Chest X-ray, AP view. Patient: 76 years old, sex M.
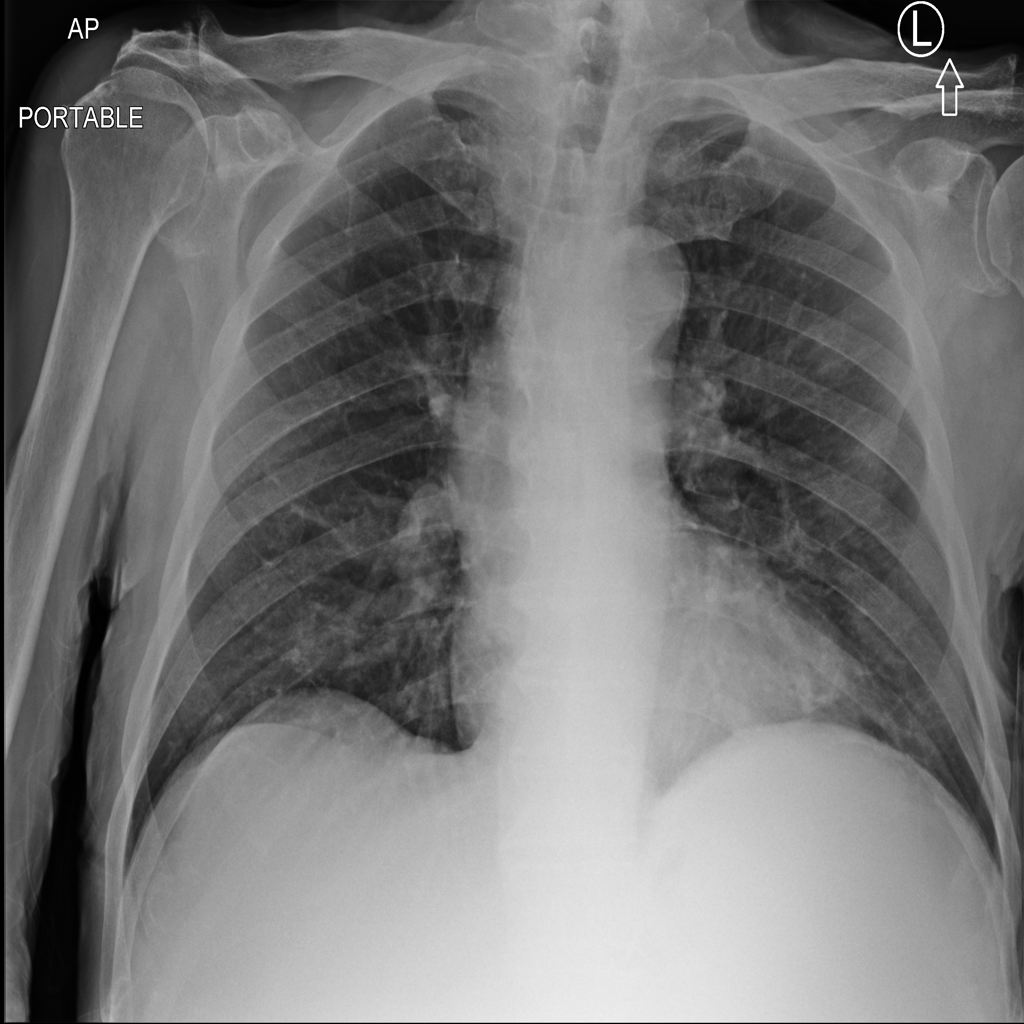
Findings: Atelectasis